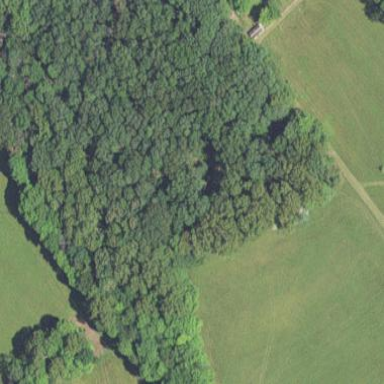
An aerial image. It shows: Beautiful woodland area.